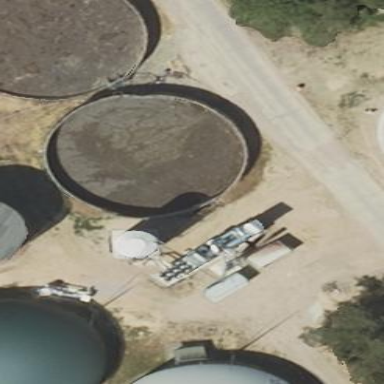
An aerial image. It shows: Sewage reservoir.